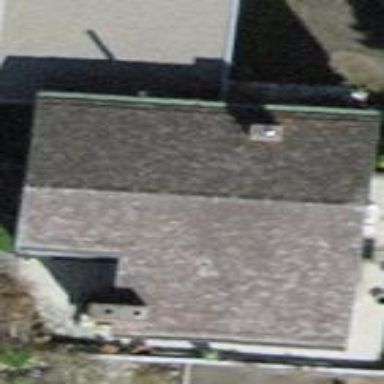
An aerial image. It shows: Building with tiled roof.